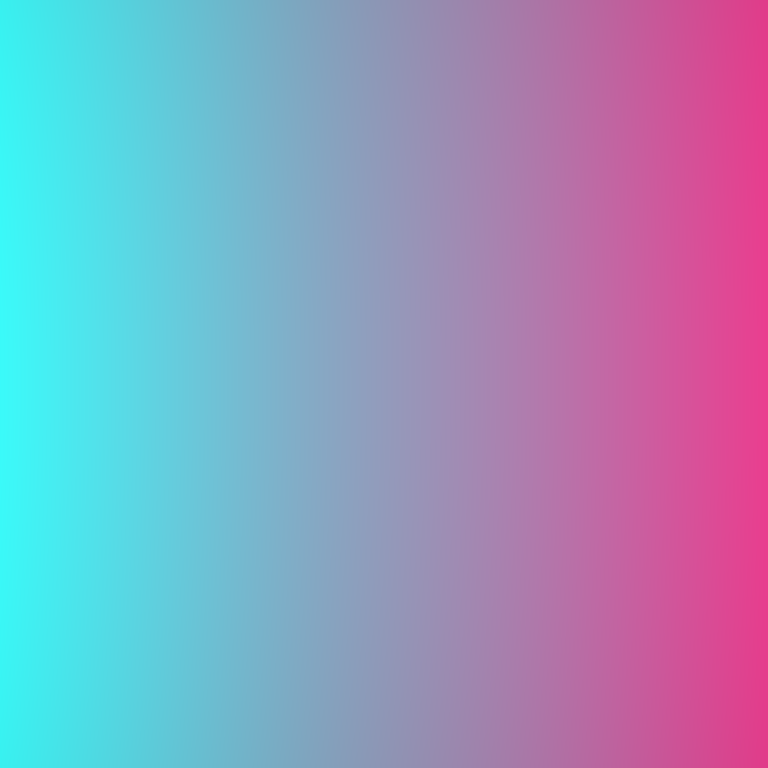
Abstract light effect, smooth gradient from cyan to magenta, calm atmosphere, soft blend, no room, no furniture, no objects.